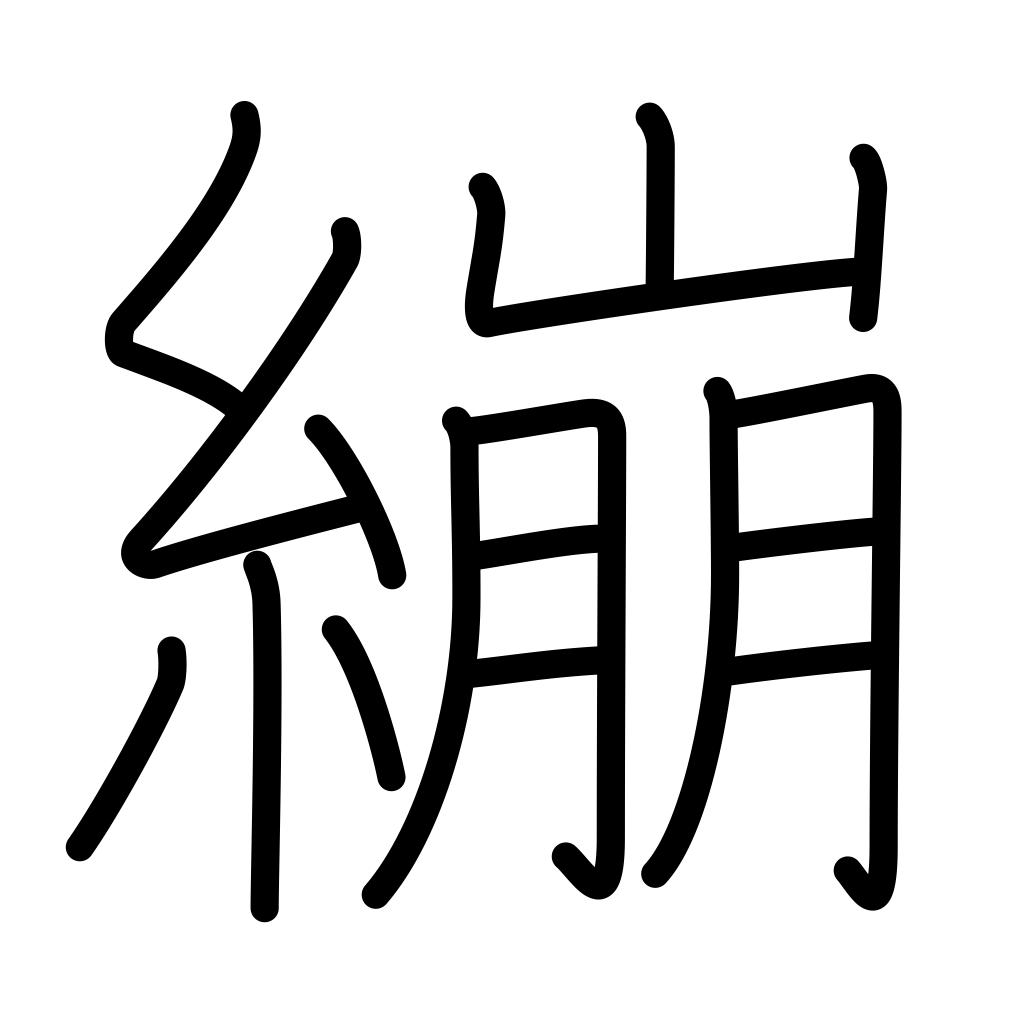
Meaning: wrap